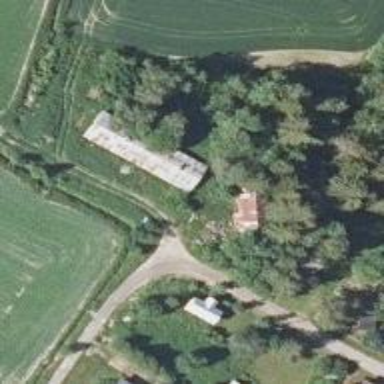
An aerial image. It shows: Farmyard area.